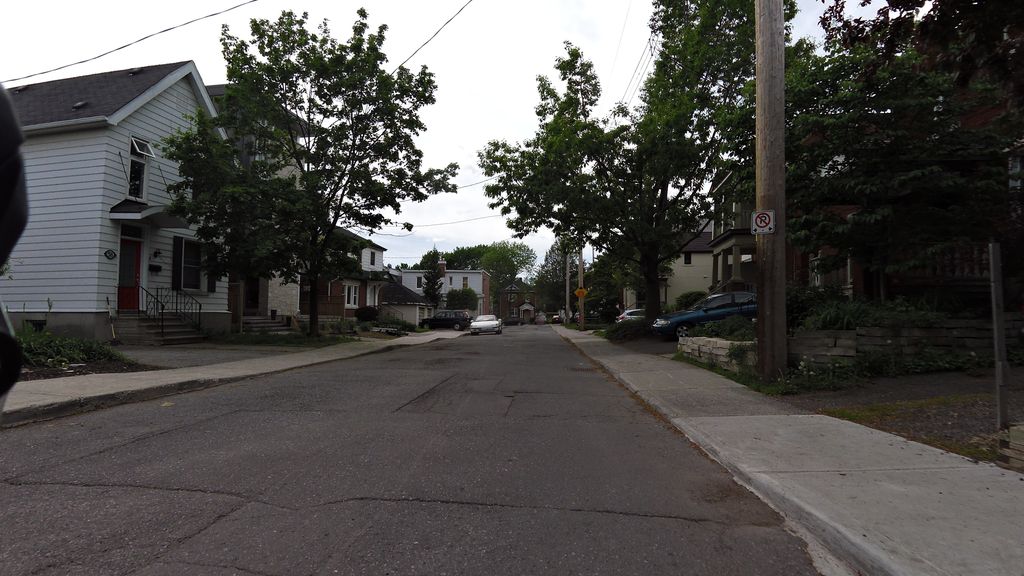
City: ottawa-gatineau